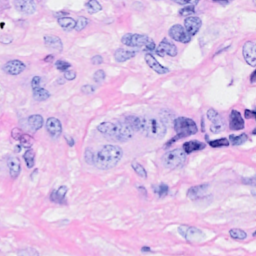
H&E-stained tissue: Breast